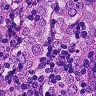
Metastatic tissue present: yes